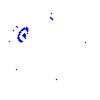
Particle: proton